Question: See screenshot below...

What I would like to know, what is the best way to store all data in the DataGridView to a column? This data is specific to one customer not anyone else, hence that is why I want it to store in a specific column for that customer... I use SQL Server 2008R2 and stored procedures with parameters for a head's up. If anyone could provide an example of setting this up in vb.net I would greatly appreciate it!
Here is my function that does the save except for the datagridview data...
'''
'Save the invoice to later reference it'
Public Shared Function SaveInvoice(ByVal strInvDate As String, ByVal customerID As Integer, ByVal strCustomerName As String, ByVal strHTML As String, ByVal invoiceID As Integer) As Integer
Dim Conn As String = "Data Source=localhost\sqlexpress;Initial Catalog=NuTech;Integrated Security=True"
Dim oParam As SqlParameter() = { _
New SqlParameter("@" & CustomerDocumentConstants.CUSTOMER_ID, customerID), _
New SqlParameter("@" & CustomerDocumentConstants.INVOICE_DATE, strInvDate), _
New SqlParameter("@" & CustomerDocumentConstants.CUSTOMER_NAME, strCustomerName), _
New SqlParameter("@" & CustomerDocumentConstants.INVOICE_HTML, strHTML), _
New SqlParameter("@" & CustomerDocumentConstants.INVOICE_ID, invoiceID), _
New SqlParameter("@New_" & CustomerDocumentConstants.INVOICE_ID, 0)
}
oParam(oParam.Length - 1).Direction = ParameterDirection.Output
Try
SQLHelper.ExecuteNonQuery(Conn, CommandType.StoredProcedure, SAVE_INVOICE, oParam)
If oParam(oParam.Length - 1).Value IsNot DBNull.Value Then
invoiceID = oParam(oParam.Length - 1).Value
End If
Catch ex As Exception
'Just catch it for all I care!"
End Try
Return invoiceID
End Function
'''
Where it says INVOICE_HTML, strHTML in my parameters: that is where I would like to use for saving the data from datagridview if possible. If you need anything to assist you please let me know!
Thanks!
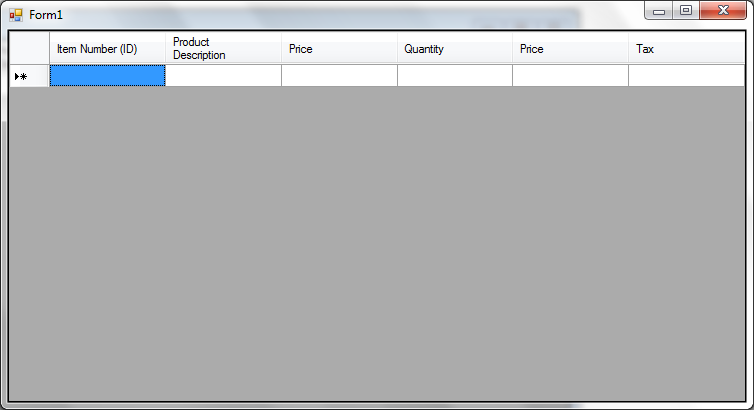
Answer: Update--> I was able to get what I needed after some hair pulling with XML. I can now store and retrieve all the data that I need and it is quite fast I may say with little IO on the DB side of things. I would like to say "Thanks" for anyone that has tried to help.